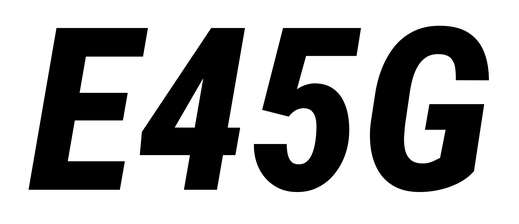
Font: Roboto-Italic_Condensed_ExtraBold_Italic